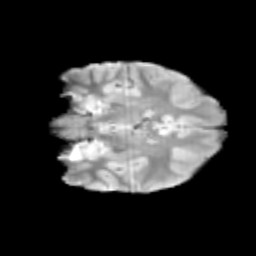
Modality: T2w
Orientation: coronal
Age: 11
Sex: male
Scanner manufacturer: siemens
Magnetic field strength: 3 T
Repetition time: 3.8 s
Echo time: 0.07 s